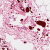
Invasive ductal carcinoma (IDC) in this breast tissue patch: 0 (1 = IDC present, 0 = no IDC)